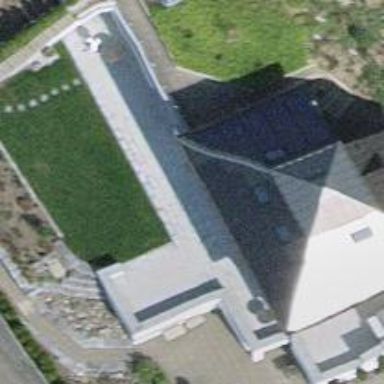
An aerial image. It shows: Small solar photovoltaic panel generator on the roof of building.